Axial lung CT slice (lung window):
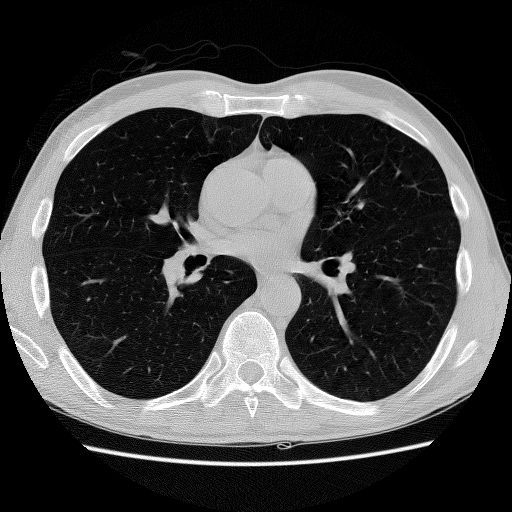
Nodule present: no